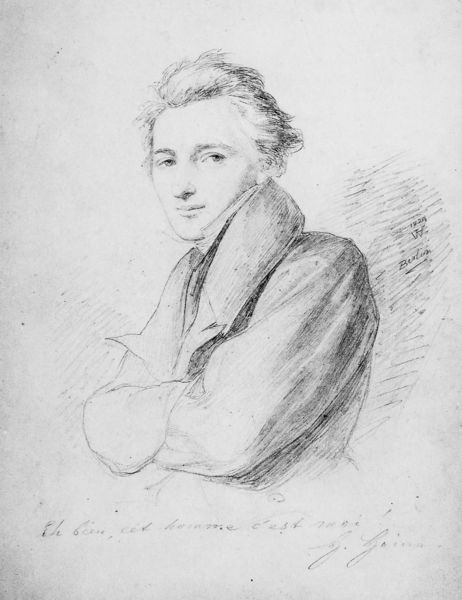
Titel: Heinrich Heine
Künstler: Wilhelm Hensel
Institution: Berlin, Staatliche Museen zu Berlin, Kunstgewerbemuseum
Schlagwörter: kopf, mann, schatten, umhang, grau, haar, skizze, zeichnung, blick, jacke, jung, arme, augen, falten, kragen, portrait, porträt, signatur, haare, mantel, brustbild, potrait, schulter, schrift, grafik, graphik, junge, fein, jackett, oberkörper, revers, selbstporträt, striche, unterschrift, stich, text, bleistift, heine, verschränkt, kravatte, selbstportrait, halbprofil, sturm und drang, zeicnung, heinrich, grimm, briustbild